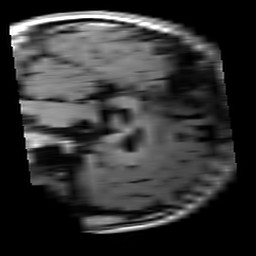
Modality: T1w
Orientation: sagittal
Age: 22
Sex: male
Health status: healthy
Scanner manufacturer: siemens
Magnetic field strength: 3 T
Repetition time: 4.1 s
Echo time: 0.0085 s